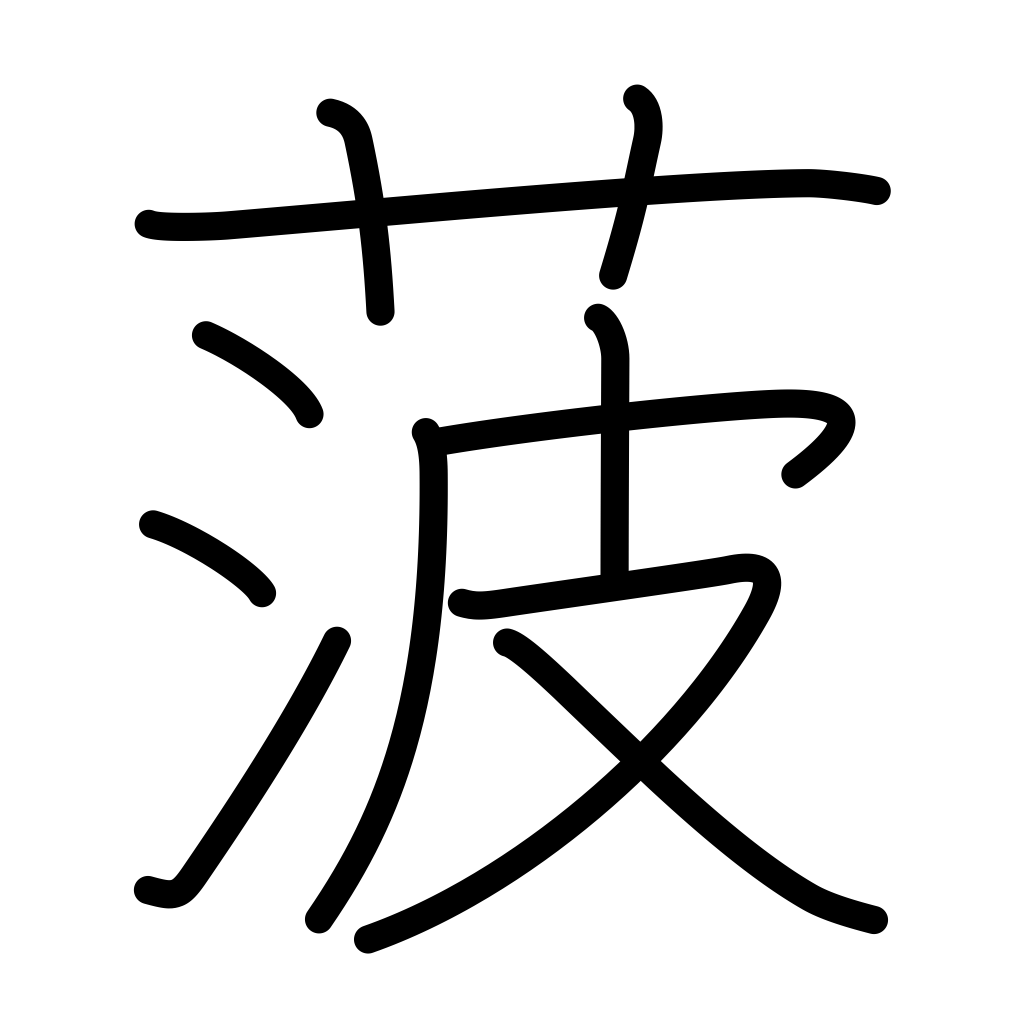
Meaning: spinach